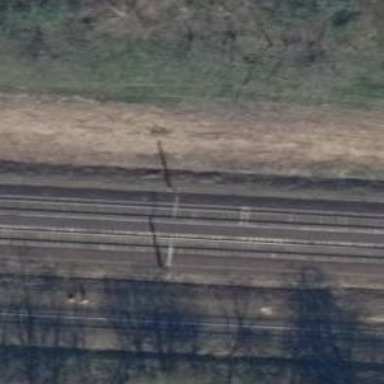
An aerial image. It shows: Railway milestone with catenary mast.